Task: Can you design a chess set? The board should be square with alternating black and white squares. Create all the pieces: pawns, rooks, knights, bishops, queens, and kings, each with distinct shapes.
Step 287:
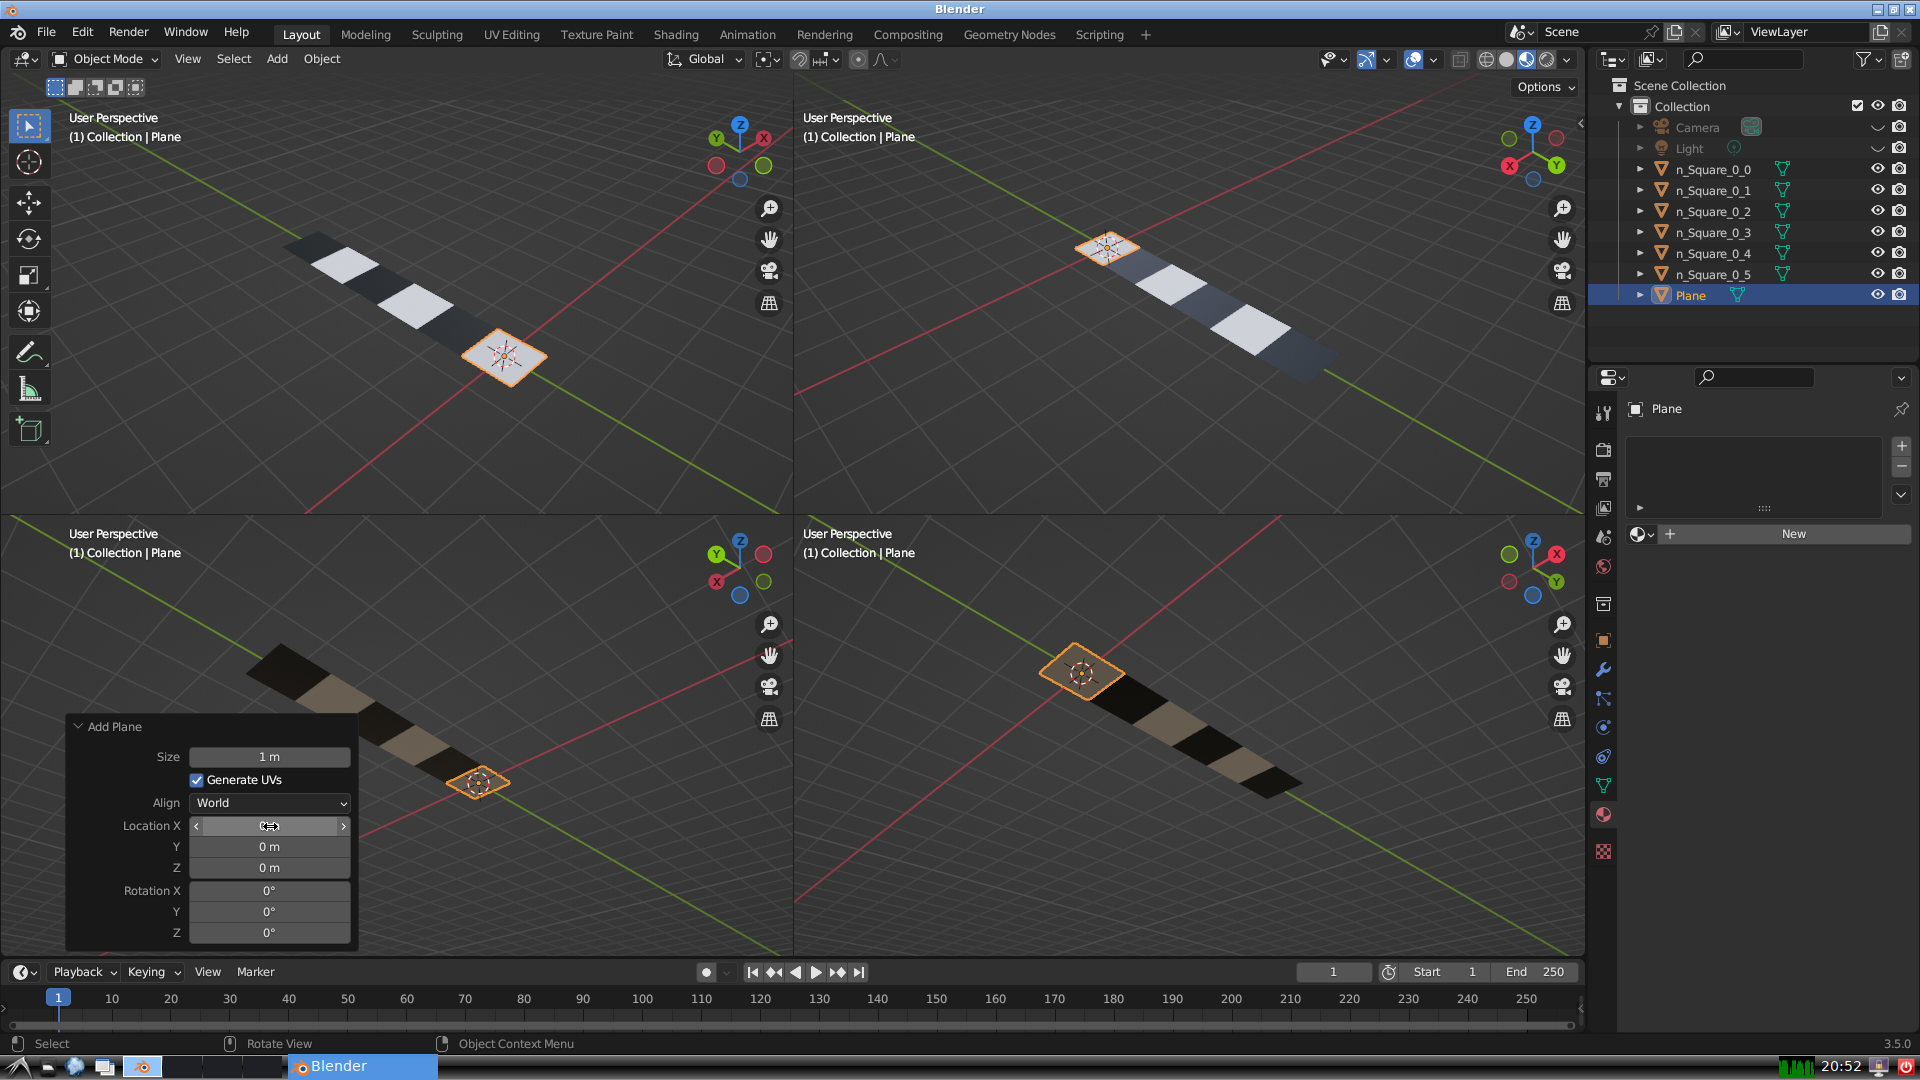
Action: click: no